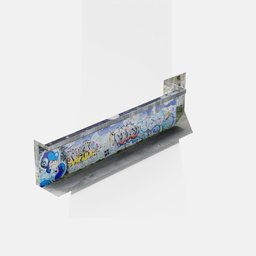
Label: decoration